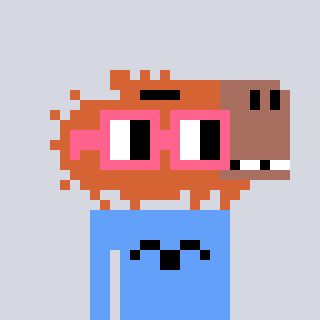
a pixel art character with square pink glasses, a capybara-shaped head and a blue-colored body on a cool background